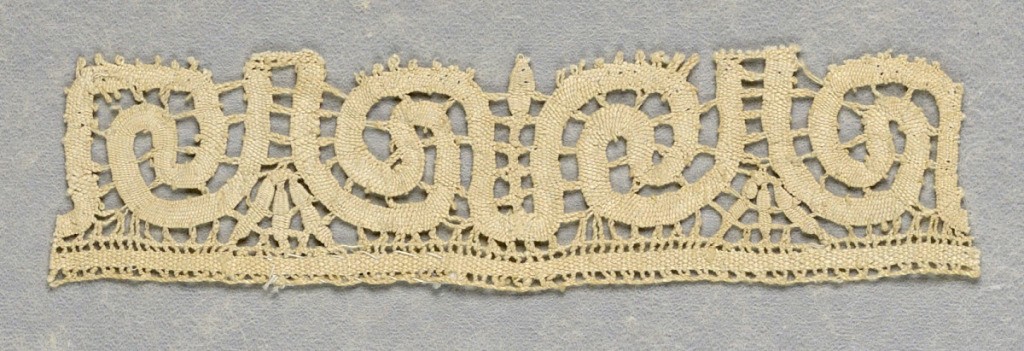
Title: Fragment
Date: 17th century
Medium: linen Technique: bobbin lace, discontinuous tape, a technique called leaded
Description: Lace border fragment with a symmetrical design of scrolls.